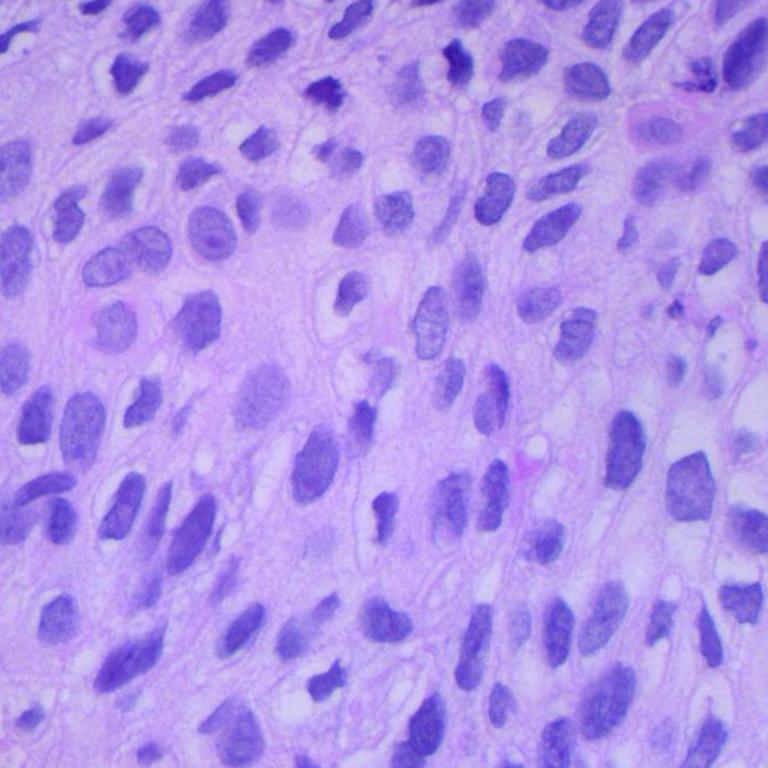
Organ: lung
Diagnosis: squamous carcinomas